Question: I'm using fusion chart free and facing one issue that chart lines overlap each other when there are same values for those lines. Please see below the image where you can see four graph lines (Reputation, Quality of Instruction, Value of Job, Would seek repeat work) overlaps as there are same values for all four lines.

Is there any ways to convey internet Users graphically that there are same values for all four lines and that's why showing only one line?
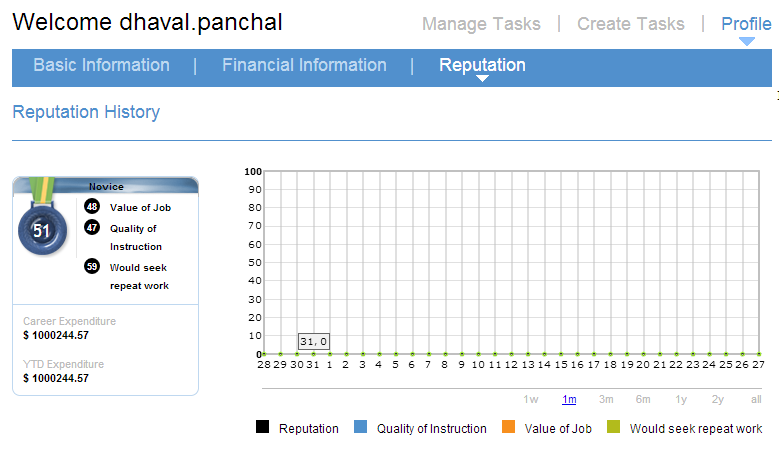
Answer: If the values of the data plot in the MSLine chart are same then then lines will overlap and the resultant viewable plot will be a single line.
However, you can notice the number of data sets by viewing the Legend element in the chart.